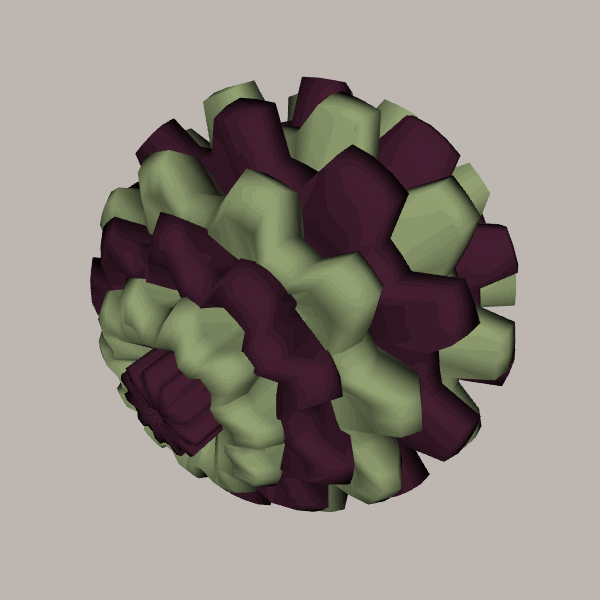
Background: light